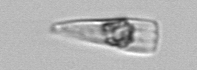
Label: Licmophora